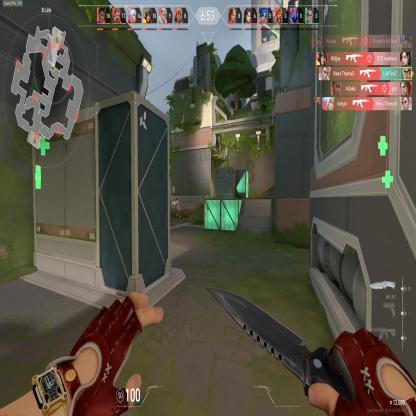
Label: enemy